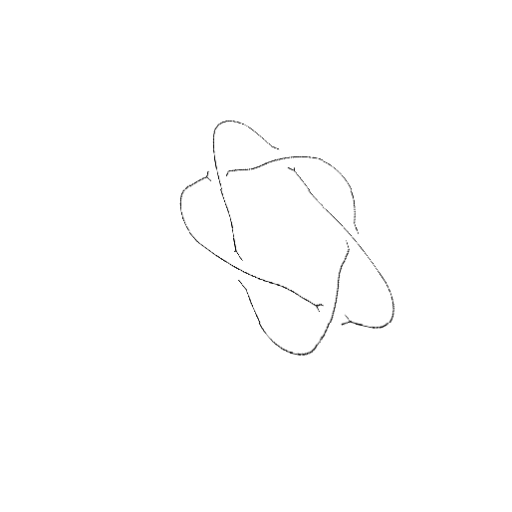
Crossing number: 5